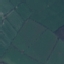
Label: Pasture